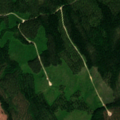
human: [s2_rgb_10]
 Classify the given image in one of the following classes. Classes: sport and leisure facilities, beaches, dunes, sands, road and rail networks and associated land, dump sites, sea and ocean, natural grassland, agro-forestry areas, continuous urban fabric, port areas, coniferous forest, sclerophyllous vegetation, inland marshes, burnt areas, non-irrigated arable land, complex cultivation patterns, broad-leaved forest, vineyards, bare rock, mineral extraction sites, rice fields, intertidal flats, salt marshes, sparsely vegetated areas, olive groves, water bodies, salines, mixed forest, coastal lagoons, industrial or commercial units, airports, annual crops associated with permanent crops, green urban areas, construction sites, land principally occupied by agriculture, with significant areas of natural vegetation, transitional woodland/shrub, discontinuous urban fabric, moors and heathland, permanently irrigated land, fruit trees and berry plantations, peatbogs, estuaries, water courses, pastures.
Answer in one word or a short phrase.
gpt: coniferous forest, transitional woodland/shrub